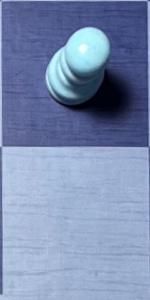
Label: Empty